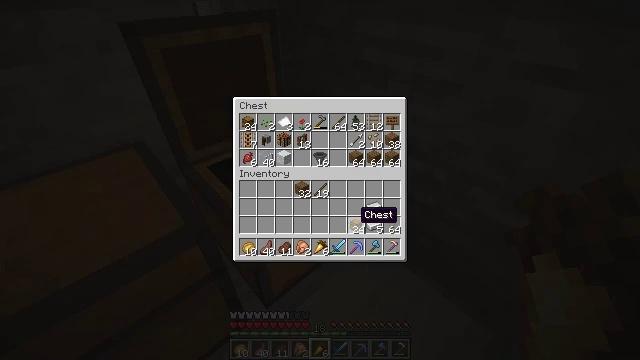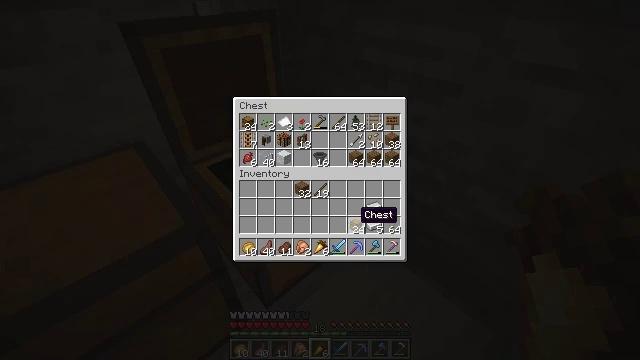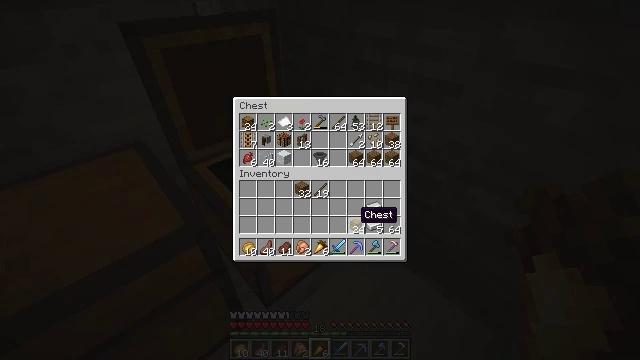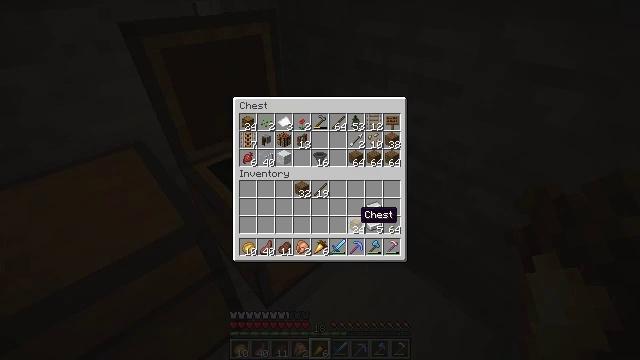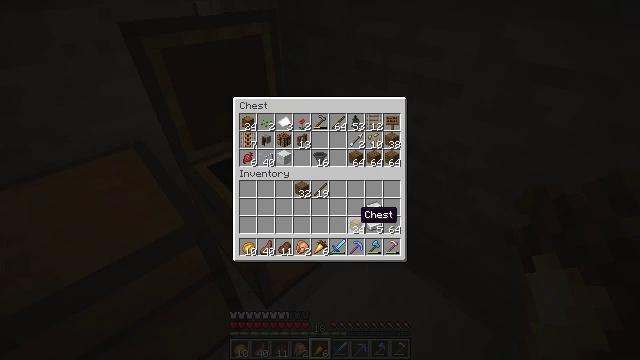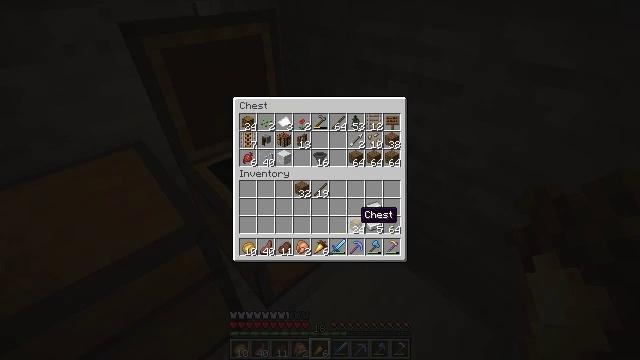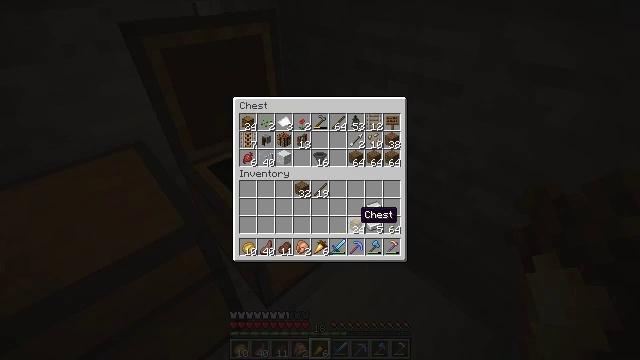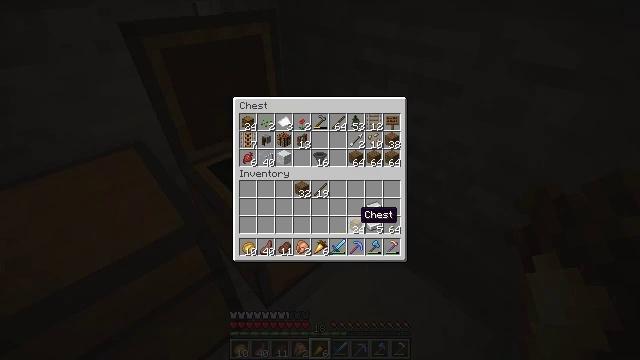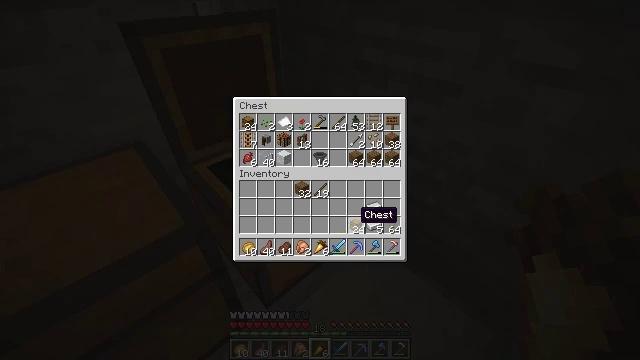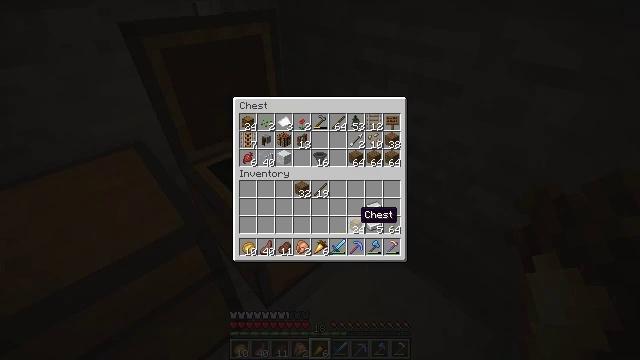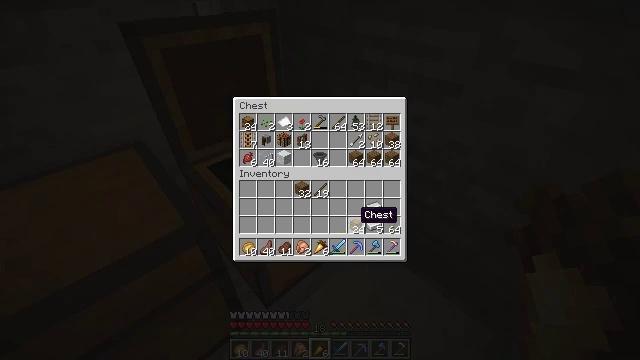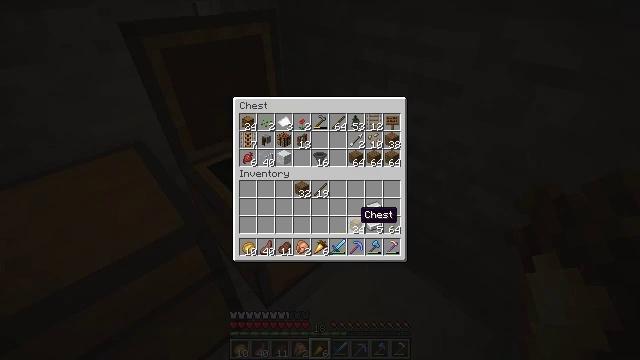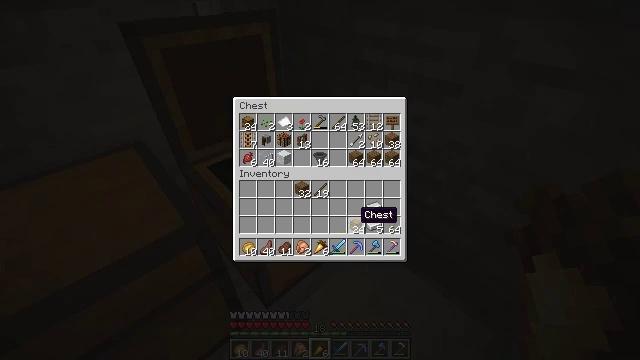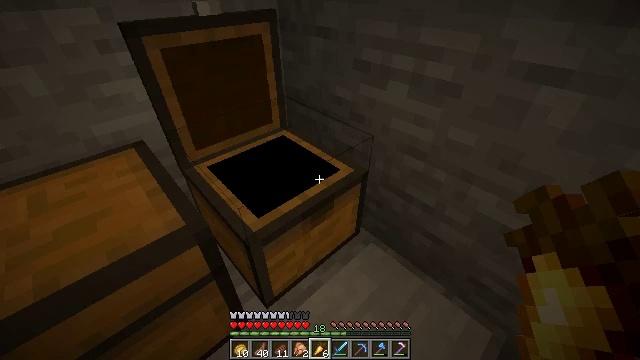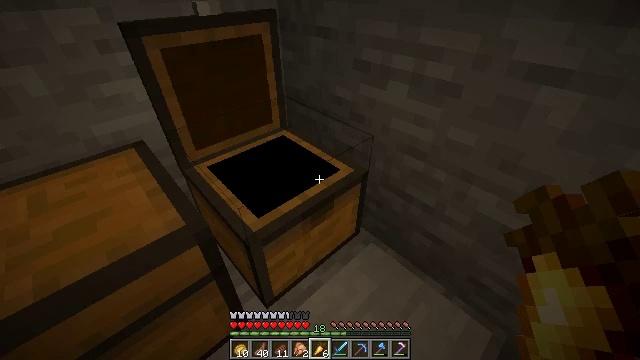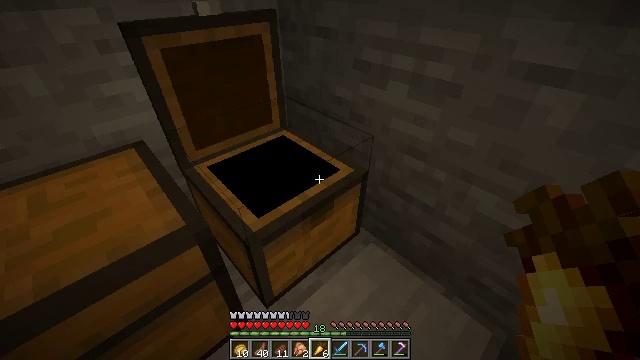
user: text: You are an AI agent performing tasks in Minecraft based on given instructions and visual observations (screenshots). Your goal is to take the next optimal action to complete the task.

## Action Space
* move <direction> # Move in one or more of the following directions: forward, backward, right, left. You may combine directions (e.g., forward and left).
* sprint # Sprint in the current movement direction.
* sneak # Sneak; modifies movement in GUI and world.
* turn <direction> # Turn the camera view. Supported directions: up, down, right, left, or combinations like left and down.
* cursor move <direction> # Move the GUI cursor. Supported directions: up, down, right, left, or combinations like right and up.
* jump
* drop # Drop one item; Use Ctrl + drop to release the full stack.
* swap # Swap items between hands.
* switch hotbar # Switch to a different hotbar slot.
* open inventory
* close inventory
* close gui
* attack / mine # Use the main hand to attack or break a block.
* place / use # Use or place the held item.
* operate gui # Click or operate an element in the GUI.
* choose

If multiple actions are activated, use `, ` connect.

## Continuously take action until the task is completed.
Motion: motion action
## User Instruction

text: Form a trapped chest at the crafting bench.
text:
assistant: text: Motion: no_op
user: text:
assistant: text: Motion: no_op
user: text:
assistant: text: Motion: no_op
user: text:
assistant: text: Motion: no_op
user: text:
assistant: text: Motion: no_op
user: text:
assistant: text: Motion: no_op
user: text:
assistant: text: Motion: no_op
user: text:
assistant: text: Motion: no_op
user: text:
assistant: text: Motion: no_op
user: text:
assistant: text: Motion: no_op
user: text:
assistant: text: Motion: no_op
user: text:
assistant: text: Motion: no_op
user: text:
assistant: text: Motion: no_op
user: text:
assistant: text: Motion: no_op
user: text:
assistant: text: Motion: no_op
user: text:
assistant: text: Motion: no_op
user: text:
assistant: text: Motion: no_op
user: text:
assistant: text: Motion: no_op
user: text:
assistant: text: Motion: no_op
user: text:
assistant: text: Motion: no_op
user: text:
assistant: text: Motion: no_op
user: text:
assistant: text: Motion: no_op
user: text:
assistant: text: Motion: no_op
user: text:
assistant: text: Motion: no_op
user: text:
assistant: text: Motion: no_op
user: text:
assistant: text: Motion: no_op
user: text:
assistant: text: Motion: turn right and down
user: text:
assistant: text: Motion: turn right
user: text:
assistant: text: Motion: turn right
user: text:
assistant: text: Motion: turn right